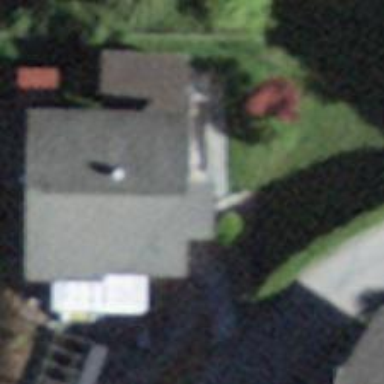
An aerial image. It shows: Building with ridged roof.